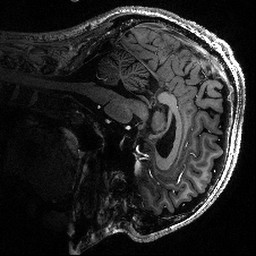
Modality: T1w
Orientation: sagittal
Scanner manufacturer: siemens
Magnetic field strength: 6.98 T
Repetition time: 2.82 s
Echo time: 0.00282 s